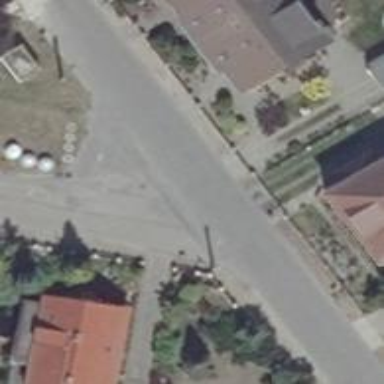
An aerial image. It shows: Residential road with asphalt surface and sidewalks on both sides.